Question: Perhaps this isn't so much a code question as a definitional question, but would someone be able to explain to me what the six line items below represent?

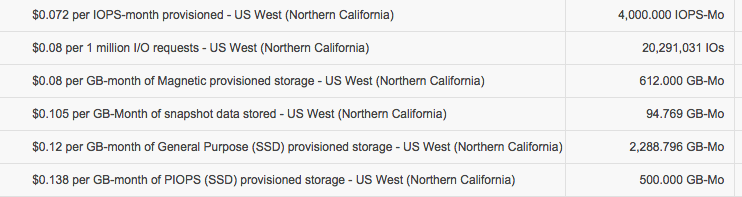
Answer: EBS has 3 types of storage (in order from most expensive to cheapest):
- - -
The other two items not covered by the above volume types are IO requests, which occur any time data blocks are read or written to any volume. Also snapshots are copies of volumes stored on S3.